Field crop: maize
Growth stage: 2
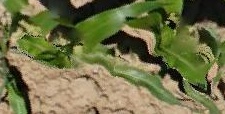
Species: maize